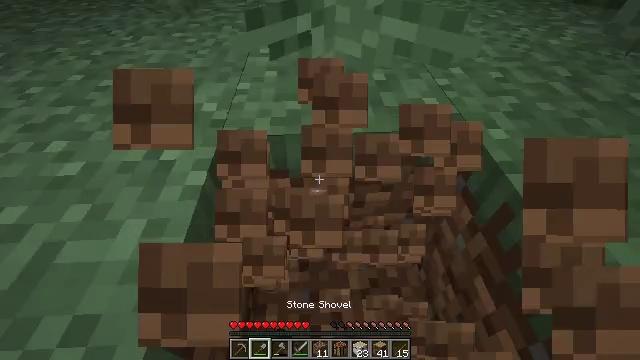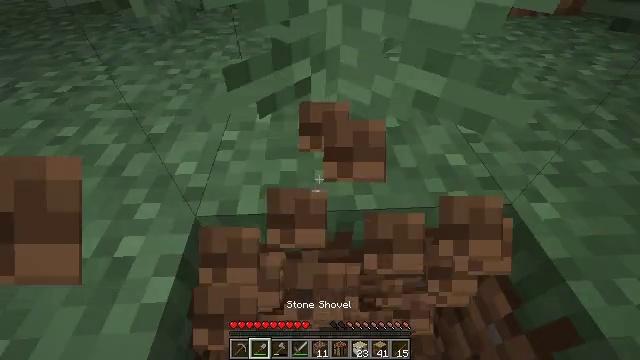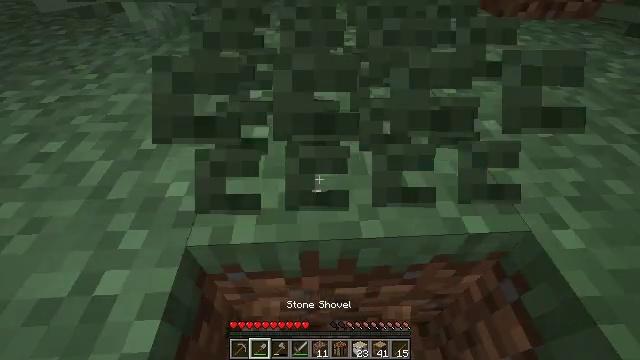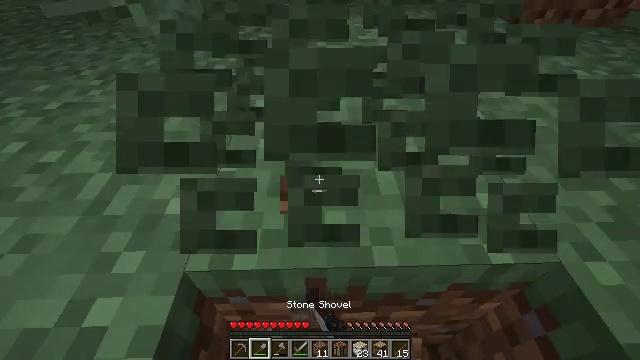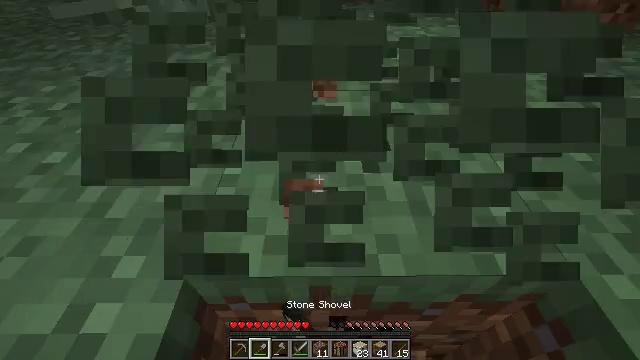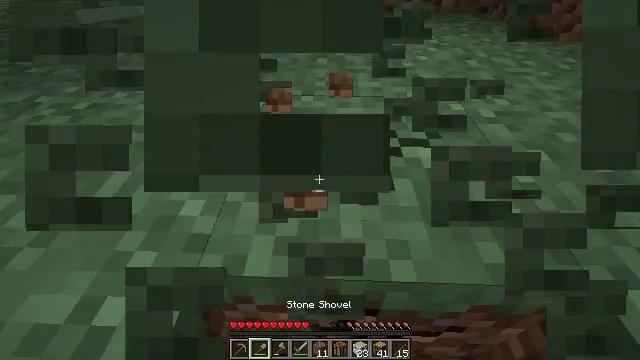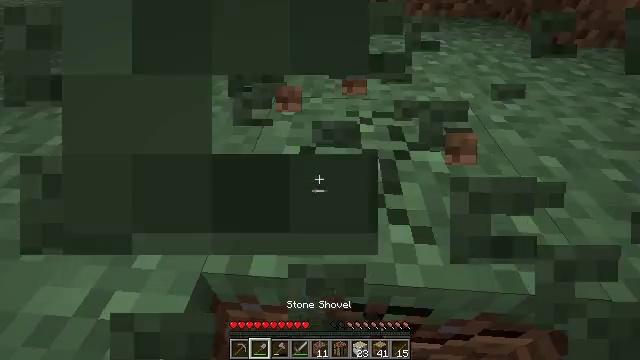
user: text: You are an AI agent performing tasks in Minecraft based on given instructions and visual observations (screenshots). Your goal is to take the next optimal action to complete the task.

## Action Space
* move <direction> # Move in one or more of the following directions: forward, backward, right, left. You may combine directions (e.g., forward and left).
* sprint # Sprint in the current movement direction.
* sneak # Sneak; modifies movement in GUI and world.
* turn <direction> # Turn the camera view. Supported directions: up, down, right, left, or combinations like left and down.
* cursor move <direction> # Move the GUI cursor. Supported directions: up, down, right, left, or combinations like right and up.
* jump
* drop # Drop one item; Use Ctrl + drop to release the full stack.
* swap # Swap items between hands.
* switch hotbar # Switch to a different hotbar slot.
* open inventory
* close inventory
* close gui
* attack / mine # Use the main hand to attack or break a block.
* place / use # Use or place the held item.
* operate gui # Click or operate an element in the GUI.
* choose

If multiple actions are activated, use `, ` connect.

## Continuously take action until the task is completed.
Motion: motion action
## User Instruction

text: Break the large fern to clear the space.
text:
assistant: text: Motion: move forward, attack / mine
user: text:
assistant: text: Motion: attack / mine
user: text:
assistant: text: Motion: turn left, attack / mine
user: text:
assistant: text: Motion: turn left, attack / mine
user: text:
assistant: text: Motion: turn left and up, attack / mine
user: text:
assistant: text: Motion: turn left, attack / mine
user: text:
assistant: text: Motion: attack / mine